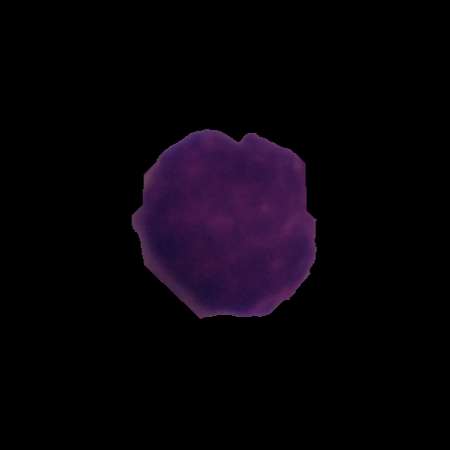
Label: cancer